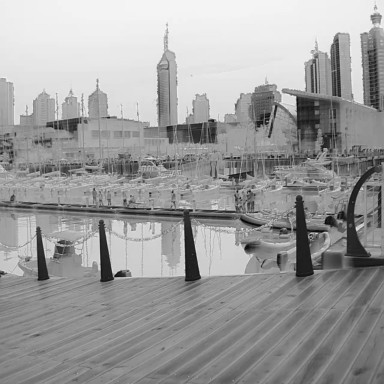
There are two canoes in the infrared image.